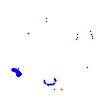
Particle: proton